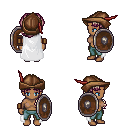
a pixel art fantasy rpg character, female body template, human, dark skin, white cape, teal pants, white blonde princess hairstyle, leather cap, leather bracers, shield, four views (front, back, left, right), 2x2 character sprite sheet, small pixel art, hard edges, no anti-aliasing